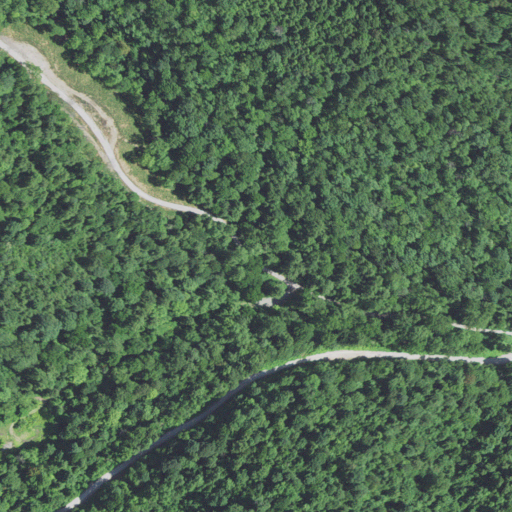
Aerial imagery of valley in West Virginia named Craig Hollow containing deciduous forest, open development, mixed forest, and low intensity development